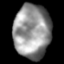
Tissue: lung
Cell type: Epithelial cells
Senescence score: 0.2184
Nuclear area (px): 1949
Mean DAPI intensity: 145.964